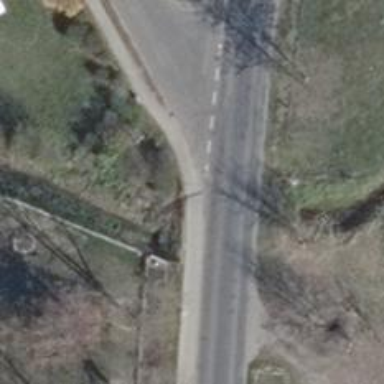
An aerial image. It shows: Footway.